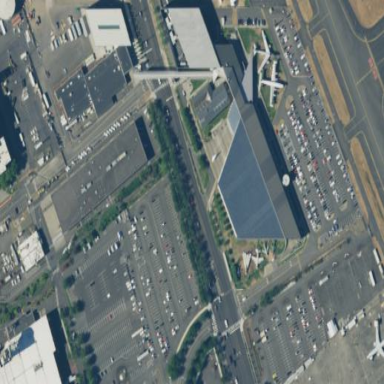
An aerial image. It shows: Museum dedicated to aviation housed in building.